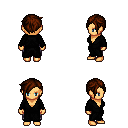
a pixel art fantasy rpg character, female body template, human, tanned skin, gray robe, metal pants, brown pixie cut hairstyle, four views (front, back, left, right), 2x2 character sprite sheet, small pixel art, hard edges, no anti-aliasing